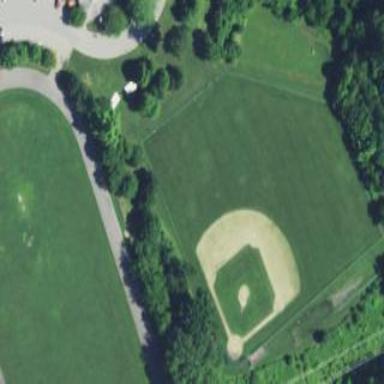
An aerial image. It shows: Baseball pitch for leisure and sports activities.